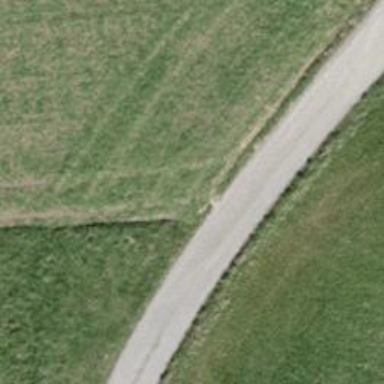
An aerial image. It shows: Paved track with grade 1 tracktype.